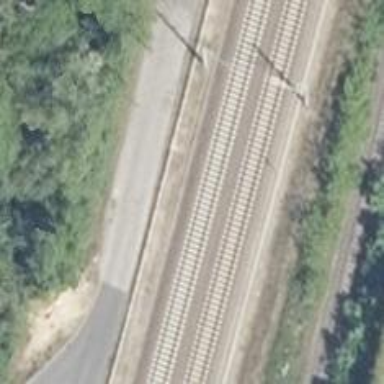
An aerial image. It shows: Milestone along the railway with catenary mast.